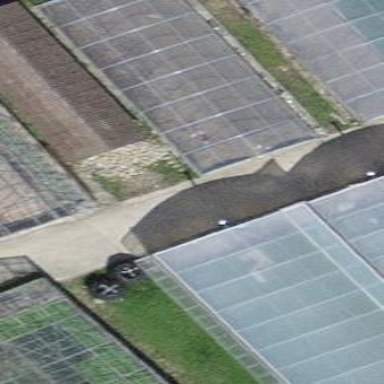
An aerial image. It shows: Greenhouse.